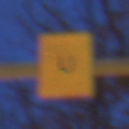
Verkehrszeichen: AnkuendigungOderFortsetzungUmleitungOhnePfeilsymbol
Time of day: Night
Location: Outdoor (Urban)
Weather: Clear
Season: NotSpecified
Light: Artificial